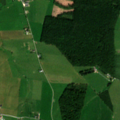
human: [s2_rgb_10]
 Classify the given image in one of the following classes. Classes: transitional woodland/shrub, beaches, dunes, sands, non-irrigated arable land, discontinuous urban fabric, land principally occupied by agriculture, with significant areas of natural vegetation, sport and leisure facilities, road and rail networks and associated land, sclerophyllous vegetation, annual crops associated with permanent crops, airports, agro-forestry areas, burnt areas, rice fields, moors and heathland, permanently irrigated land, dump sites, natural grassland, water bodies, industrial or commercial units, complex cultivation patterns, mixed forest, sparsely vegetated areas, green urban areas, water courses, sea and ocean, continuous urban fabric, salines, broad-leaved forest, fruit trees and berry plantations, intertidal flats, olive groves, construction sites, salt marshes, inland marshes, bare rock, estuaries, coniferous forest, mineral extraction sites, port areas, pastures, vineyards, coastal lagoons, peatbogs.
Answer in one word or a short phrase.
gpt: pastures, complex cultivation patterns, land principally occupied by agriculture, with significant areas of natural vegetation, broad-leaved forest